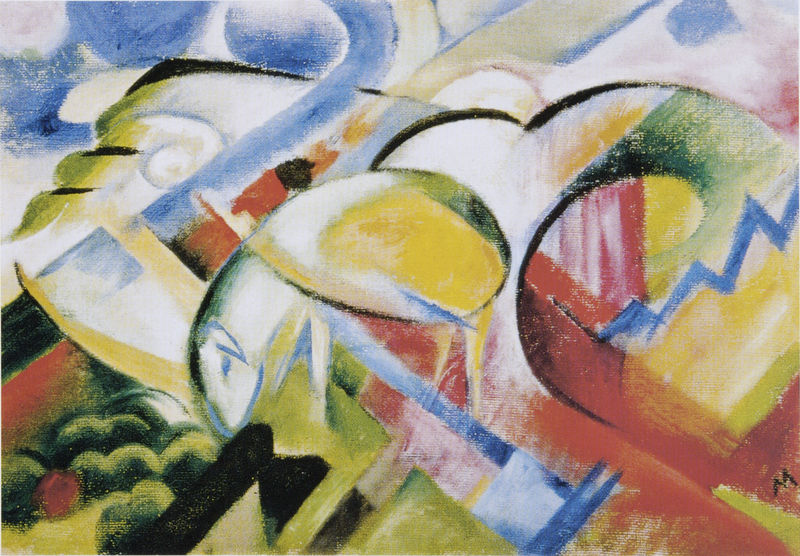
Titel: Schaf
Künstler: Franz Marc
Standort: Rotterdam
Institution: Museum Boijmans Van Beuningen
Schlagwörter: baum, blau, dunkel, gemälde, himmel, kopf, weiß, wolken, bäume, gelb, grün, impressionismus, kubistisch, bewegung, bunt, hell, nase, ohr, orange, schwarz, gras, rot, tier, tiere, wolke, muster, spitze, bild, natur, strauch, weide, busch, sträucher, auge, spitzen, ohren, rosa, schräg, kreis, pferde, reiter, rund, maus, meerschweinchen, bewegt, farbig, umrisse, bogen, studie, abstrakt, farben, modern, formen, lila, grasen, klein, linien, abstraktion, betrachter, rechtecke, bögen, pink, lamm, schaf, weiden, form, monogramm, kreise, macke, franz, zacken, zickzack, fisch, kaninchen, schnauze, expressiv, blitz, fressen, herz, rupfen, grüngelb, schafe, schief, blauer reiter, blauer, franz marc, marc, viloett, farnz marc, element, gelb rot, farbeb, m, bt, fan gogh, gogch